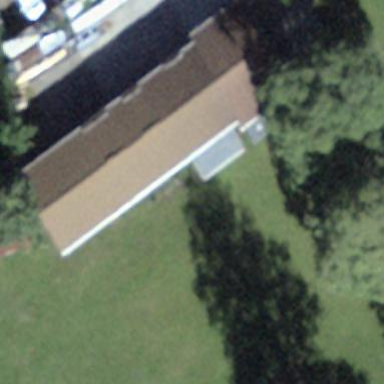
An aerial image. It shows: Barn.